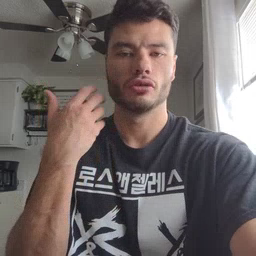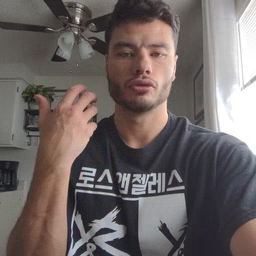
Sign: tiger